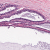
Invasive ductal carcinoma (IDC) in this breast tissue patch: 0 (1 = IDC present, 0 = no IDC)